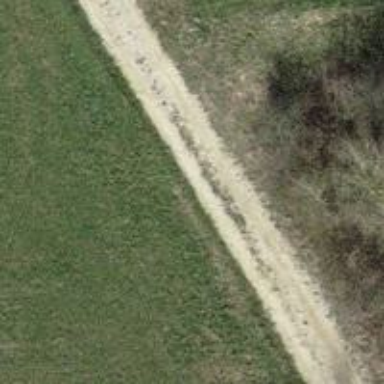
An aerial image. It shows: Track road with grade4 tracktype.